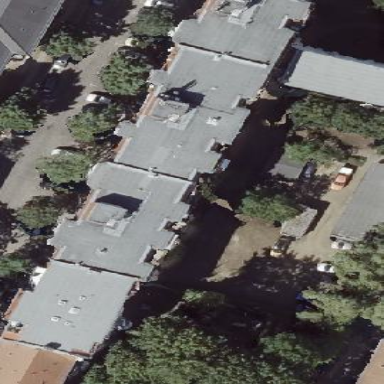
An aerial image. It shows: Apartment building with double saltbox roof shape.